Question: I'm trying to map the one-to-many table relation described in the following diagram in JPA :

As it can be seen, the '"activity_property"' table uses a composite primary key with '(id,name)' and column '"id"' being a foreign key to the the column '"id"' in the table '"activity"'.
My current entities are mapped this way (Some auxiliary methods have been ommitted for the sake of clarity) :
### Activity.java
'''
@Entity
@Getter
@Setter
public class Activity {
@Id
@GeneratedValue(strategy = GenerationType.SEQUENCE, generator = "act_id_generator")
@SequenceGenerator(name = "act_id_generator", sequenceName = "activity_id_seq", allocationSize = 1, initialValue = 1)
private Integer id;
private String name;
@OneToMany(mappedBy = "id.activityId", cascade = CascadeType.ALL, orphanRemoval = true)
private List<ActivityProperty> properties;
}
'''
### ActivityProperty.java
'''
@Entity
@Getter
@Setter
@Table(name = "activity_property")
public class ActivityProperty {
@EmbeddedId
private ActivityPropertyId id;
private String value;
@Enumerated(EnumType.STRING)
private PropertyType type;
}
'''
### ActivityPropertyId.java
'''
@Embeddable
@Getter
@Setter
@ToString
public class ActivityPropertyId implements Serializable {
@Column(name = "id")
private Integer activityId;
private String name;
@Override
public boolean equals(Object o) {
if (this == o) return true;
if (o == null || getClass() != o.getClass()) return false;
ActivityPropertyId that = (ActivityPropertyId) o;
return activityId.equals(that.activityId) &&
name.equals(that.name);
}
@Override
public int hashCode() {
return Objects.hash(activityId, name);
}
}
'''
When I try to persist an activity this way :
'''
Activity activity = createActivity("Activity_1");
activity.addProperty(ActivityProperty.from("Prop1", "value1", PropertyType.PARAMETER));
activityDAO.persist(activity);
'''
I can see the following traces in Hibernate :
'''
Hibernate: call next value for activity_id_seq
Hibernate: insert into activity (name, id) values (?, ?)
Hibernate: insert into activity_property (type, value, id, name) values (?, ?, ?, ?)
05-05-2019 12:26:29.623 [main] WARN o.h.e.jdbc.spi.SqlExceptionHelper.logExceptions - SQL Error: 23502, SQLState: 23502
05-05-2019 12:26:29.624 [main] ERROR o.h.e.jdbc.spi.SqlExceptionHelper.logExceptions - NULL not allowed for column "ID"; SQL statement:
insert into activity_property (type, value, id, name) values (?, ?, ?, ?) [23502-199]
'''
It seems the autogenerated Id for the 'Activity' is not been used in the second insertion for the 'ActivityProperty'.
I can't figure out how to map correctly this kind of relationship.Is there anything missing in my JPA annotations ?
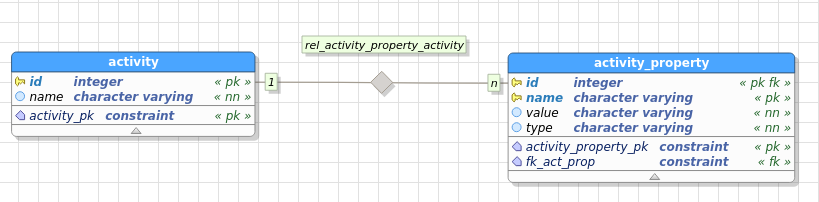
Answer: As far as I can tell you JPA doesn't support that through 'cascade' operations. You're asking too much from JPA. I don't have a specific reference that says this but you can get as close as you can with the below code. It will not run because hibernate (at least) doesn't know how to automagically map the 'activity.id' to the PK of the 'ActivityProperty' class.
'''
@Entity
@Getter
@Setter
@Table(name = "activity_property")
@IdClass(ActivityPropertyId.class)
public class ActivityProperty {
@ManyToOne
@Id
@JoinColumn(name="id", referencedColumnName="id")
private Activity activity;
@Id
private String name;
private String value;
}
@Getter
@Setter
@ToString
public class ActivityPropertyId implements Serializable {
public ActivityPropertyId() {}
@Column(name = "id")
private Integer activity;
private String name;
@Override
public boolean equals(Object o) {
if (this == o) return true;
if (o == null || getClass() != o.getClass()) return false;
ActivityPropertyId that = (ActivityPropertyId) o;
return activity.equals(that.activity) &&
name.equals(that.name);
}
@Override
public int hashCode() {
return Objects.hash(activity, name);
}
}
'''
This will give the exception
> > Caused by: java.lang.IllegalArgumentException: Can not set java.lang.Integer field model.ActivityPropertyId.activity to model.Activity
And I haven't seen any good way around that. IMHO 'cascade' is a fool's paradise and you should be saving the 'ActivityProperty' instances yourself and using the bidirectional mapping for query only. This is really how it is meant to be used. If you do some simple saving operations on a 'OneToMany' list through cascade and look at the SQL generated you will see horrible things.